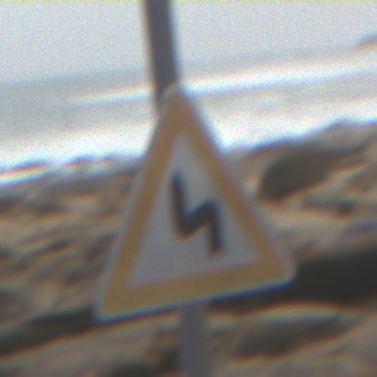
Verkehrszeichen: DoppelkurveZunaechstLinks
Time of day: Midday
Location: Outdoor (Nature)
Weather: PartlyCloudy
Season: NotSpecified
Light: Natural